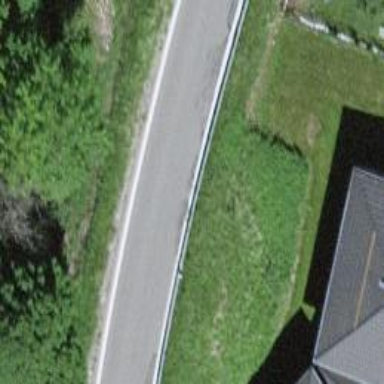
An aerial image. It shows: Guard rail.